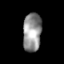
Tissue: skin
Cell type: Epithelial cells
Senescence score: 0.2262
Nuclear area (px): 696
Mean DAPI intensity: 146.438